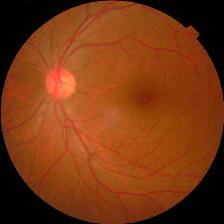
Diabetic retinopathy grade: No DR